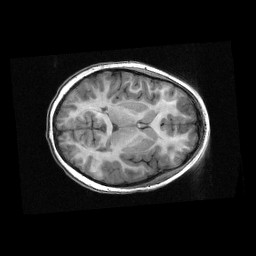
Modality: T1w
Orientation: axial
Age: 8
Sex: male
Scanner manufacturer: siemens
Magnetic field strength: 3 T
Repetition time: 2.3 s
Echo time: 0.00336 s